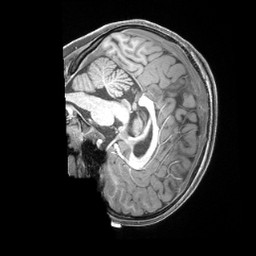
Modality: T1w
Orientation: sagittal
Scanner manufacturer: siemens
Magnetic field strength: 3 T
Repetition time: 2.4 s
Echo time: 0.00224 s